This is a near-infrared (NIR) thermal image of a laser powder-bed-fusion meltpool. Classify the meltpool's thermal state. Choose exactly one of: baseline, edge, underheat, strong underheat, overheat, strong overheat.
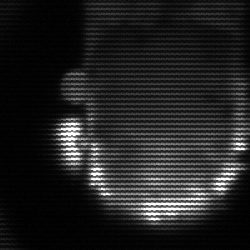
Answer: baseline